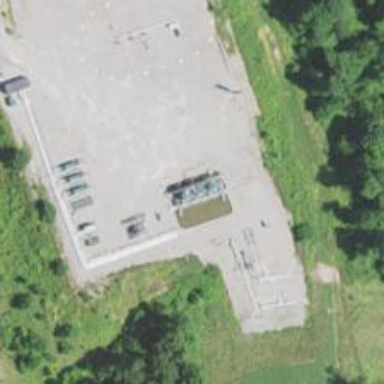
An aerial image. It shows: Storage tank that is man-made.